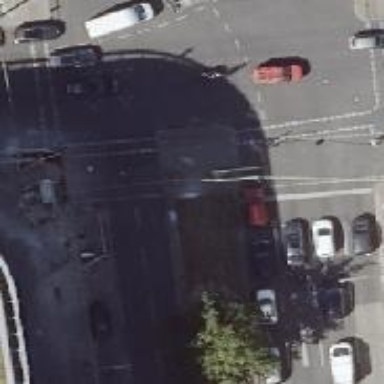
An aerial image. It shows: Footway located on traffic island.